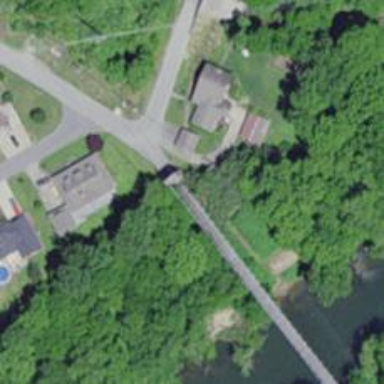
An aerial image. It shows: Track road with bridge.